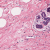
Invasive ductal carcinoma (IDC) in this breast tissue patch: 0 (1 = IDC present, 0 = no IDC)